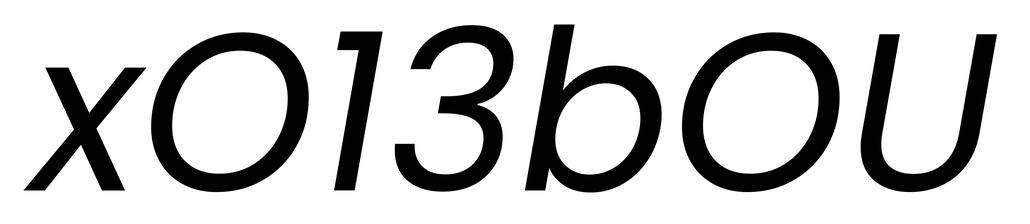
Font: Poppins-Italic